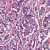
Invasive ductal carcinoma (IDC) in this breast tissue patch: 1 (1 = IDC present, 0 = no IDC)